Question: I've written a loop in JavaScript that will render rings of concentric hexagons around a central hexagon on the HTML canvas.
I start with the innermost ring, draw the hex at 3 o'clock, then continue around in a circle until all hexes are rendered. Then I move on to the next ring and repeat.
When you draw hexagons this way (instead of tiling them using solely x and y offsets) any hexagon that is not divisible by 60 is not the same distance to the center hex as those that are divisible by 60 (because these hexes comprise the flat edges, not the vertices, of the larger hex).
The problem I'm having is these hexes (those not divisible by 60 degrees) are rendering in a slightly off position. I'm not sure if it is a floating point math problem, the problem with my algorithm, the problem with my rusty trig, or just plain stupidity. I'm betting 3 out of 4. To cut to the chase, look at the line 'if (alpha % 60 !== 0)' in the code below.
As a point of information, I decided to draw the grid this way because I needed an easy way to map the coordinates of each hex into a data structure, with each hex being identified by its ring # and ID# within that ring. If there is a better way to do it I'm all ears, however, I'd still like to know why my rendering is off.

Here is my very amateur code, so bear with me.
'''
<script type="text/javascript">
window.addEventListener('load', eventWindowLoaded, false);
function eventWindowLoaded() {
canvasApp();
}
function canvasApp(){
var xOrigin;
var yOrigin;
var scaleFactor = 30;
var theCanvas = document.getElementById("canvas");
var context;
if (canvas.getContext) {
context = theCanvas.getContext("2d");
window.addEventListener('resize', resizeCanvas, false);
window.addEventListener('orientationchange', resizeCanvas, false);
resizeCanvas();
}
drawScreen();
function resizeCanvas() {
var imgData = context.getImageData(0,0, theCanvas.width, theCanvas.height);
theCanvas.width = window.innerWidth;
theCanvas.height = window.innerHeight;
context.putImageData(imgData,0,0);
xOrigin = theCanvas.width / 2;
yOrigin = theCanvas.height / 2;
}
function drawScreen() {
var rings = 3;
var alpha = 0;
var modifier = 1;
context.clearRect(0, 0, theCanvas.width, theCanvas.height);
drawHex(0,0);
for (var i = 1; i<=rings; i++) {
for (var j = 1; j<=i*6; j++) {
if (alpha % 60 !== 0) {
var h = modifier * scaleFactor / Math.cos(dtr(360 / (6 * i)));
drawHex(h * (Math.cos(dtr(alpha))), h * Math.sin(dtr(alpha)));
}
else {
drawHex(2 * scaleFactor * i * Math.cos(dtr(alpha)), 2 * scaleFactor * i * Math.sin(dtr(alpha)));
}
alpha += 360 / (i*6);
}
modifier+=2;
}
}
function drawHex(xOff, yOff) {
context.fillStyle = '#aaaaaa';
context.strokeStyle = 'black';
context.lineWidth = 2;
context.lineCap = 'square';
context.beginPath();
context.moveTo(xOrigin+xOff-scaleFactor,yOrigin+yOff-Math.tan(dtr(30))*scaleFactor);
context.lineTo(xOrigin+xOff,yOrigin+yOff-scaleFactor/Math.cos(dtr(30)));
context.lineTo(xOrigin+xOff+scaleFactor,yOrigin+yOff-Math.tan(dtr(30))*scaleFactor);
context.lineTo(xOrigin+xOff+scaleFactor,yOrigin+yOff+Math.tan(dtr(30))*scaleFactor);
context.lineTo(xOrigin+xOff,yOrigin+yOff+scaleFactor/Math.cos(dtr(30)));
context.lineTo(xOrigin+xOff-scaleFactor,yOrigin+yOff+Math.tan(dtr(30))*scaleFactor);
context.closePath();
context.stroke();
}
function dtr(ang) {
return ang * Math.PI / 180;
}
function rtd(ang) {
return ang * 180 / Math.PI;
}
}
</script>
'''
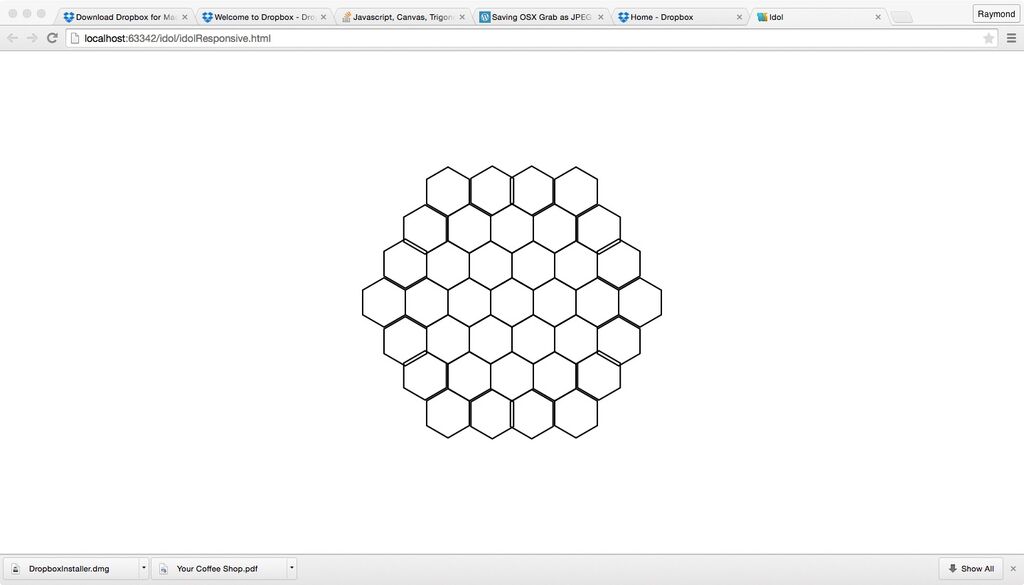
Answer: Man it took me longer than I'd like to admit to find the pattern for the hexagonal circles. I'm too tired right now to explain since I think I'll need to make some assisting illustrations in order to explain it.
In short, each "circle" of hexagonal shapes is itself hexagonal. The number of hexagonal shapes along one edge is the same as the number of the steps from the center.
'''
var c = document.getElementById("canvas");
var ctx = c.getContext("2d");
c.width = 500;
c.height = 500;
var hexRadius = 20;
var innerCircleRadius = hexRadius/2*Math.sqrt(3);
var TO_RADIANS = Math.PI/180;
function drawHex(x,y) {
var r = hexRadius;
ctx.beginPath();
ctx.moveTo(x,y-r);
for (var i = 0; i<=6; i++) {
ctx.lineTo(x+Math.cos((i*60-90)*TO_RADIANS)*r,y+Math.sin((i*60-90)*TO_RADIANS)*r);
}
ctx.closePath();
ctx.stroke();
}
drawHexCircle(250,250,4);
function drawHexCircle(x,y,circles) {
var rc = innerCircleRadius;
drawHex(250,250); //center
for (var i = 1; i<=circles; i++) {
for (var j = 0; j<6; j++) {
var currentX = x+Math.cos((j*60)*TO_RADIANS)*rc*2*i;
var currentY = y+Math.sin((j*60)*TO_RADIANS)*rc*2*i;
drawHex(currentX,currentY);
for (var k = 1; k<i; k++) {
var newX = currentX + Math.cos((j*60+120)*TO_RADIANS)*rc*2*k;
var newY = currentY + Math.sin((j*60+120)*TO_RADIANS)*rc*2*k;
drawHex(newX,newY);
}
}
}
}
'''
'''
canvas {
border: 1px solid black;
}
'''
'''
<canvas id="canvas"></canvas>
'''